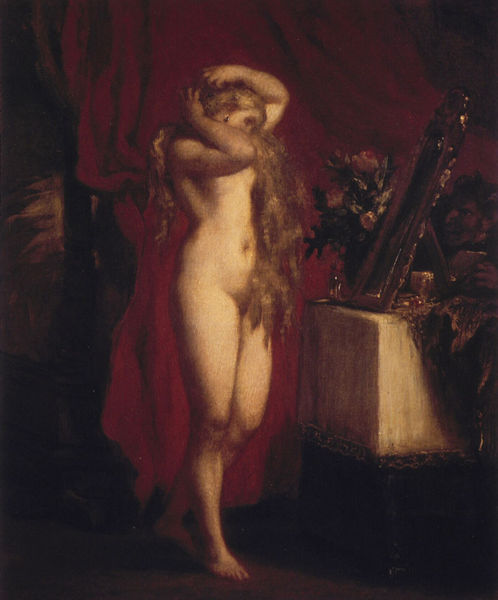
Titel: Morgentoilette
Künstler: Eugène Delacroix
Standort: Paris
Institution: (Privatbesitz)
Schlagwörter: akt, blätter, dunkel, gemälde, haut, kopf, körper, mann, nackt, schatten, umhang, weiß, mädchen, ocker, blume, blumen, braun, brust, bunt, busen, frankreich, frau, frisur, haar, licht, ohrring, profil, raum, tisch, zimmer, blick, dame, rose, rosen, rot, tuch, beige, malerei, blond, jung, arm, arme, augen, barock, falten, gesicht, inkarnat, lang, rahmen, samt, sockel, spitze, stehen, hände, innenraum, portrait, porträt, spiegel, tischdecke, tischtuch, vorhang, öl, boden, auge, gold, haare, interieur, lange haare, mantel, stehend, decke, theater, brünett, krone, locken, prinzessin, schön, voyeur, rund, engel, stilleben, stillleben, vase, beine, mähne, taille, bein, brüste, blumenvase, beobachten, studie, graphik, hof, füsse, romantik, beobachter, kissen, weiblich, muse, bett, spiegeln, strauss, kammer, nabel, ankleiden, bauch, kontrapost, nackte, bauchnabel, scham, blumenstrauß, bad, unbekleidet, morgentoilette, steht, barfuß, sex, stand, schritt, tizian, pult, betrachten, würfel, ganzfigur, frisiertisch, toilette, hüfte, teufel, bleich, venus, heimlich, versteck, postament, frisieren, kämmen, magdalena, verdeckt, nackz, purpur, vorhanf, boudoir, im bade, spanner, but, aphrodite, nakct, vorhanh, friesieren, juwelen, anscheuen, heimlichkeit, prpur, bauchnaben, gesicth, gesichg, nacktmalerei, spieglein, heinlich